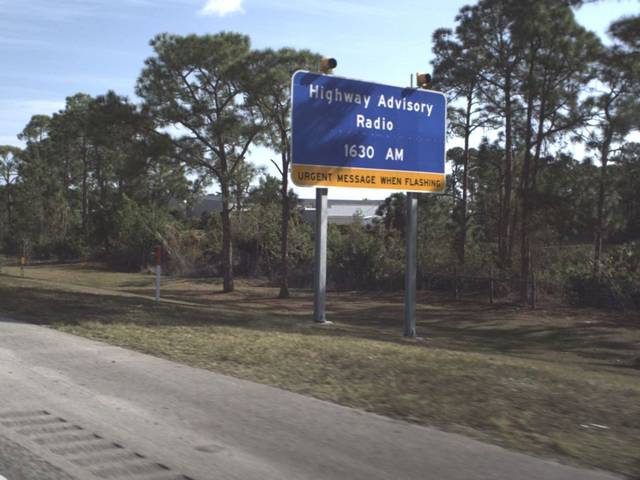
Region: United States
Coordinates: 27.326, -80.413